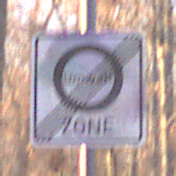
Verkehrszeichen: EndeUmweltzone
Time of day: SunriseSunset
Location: Outdoor (Nature)
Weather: Clear
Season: Autumn
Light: Natural